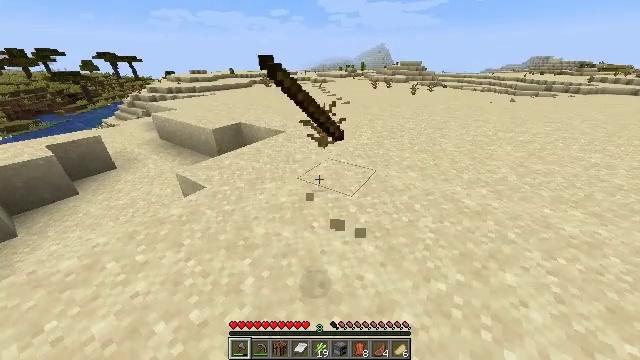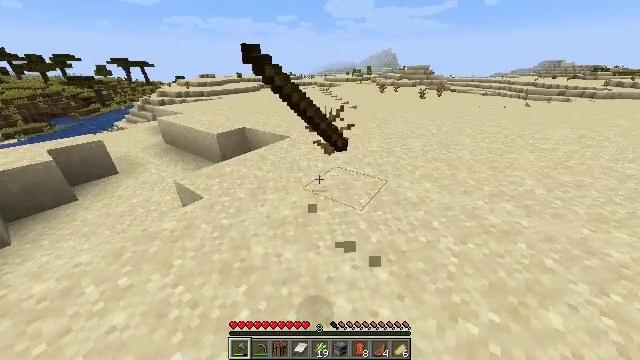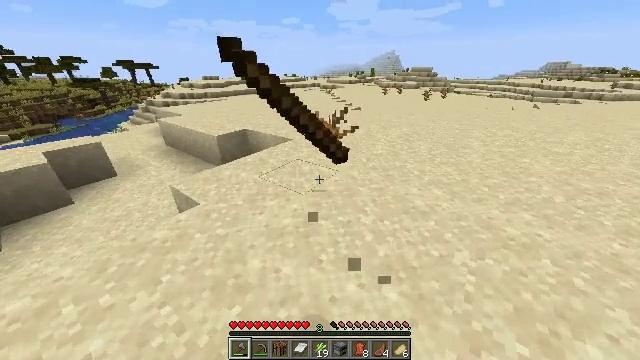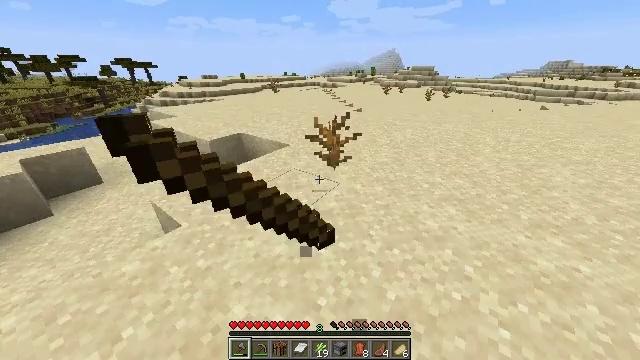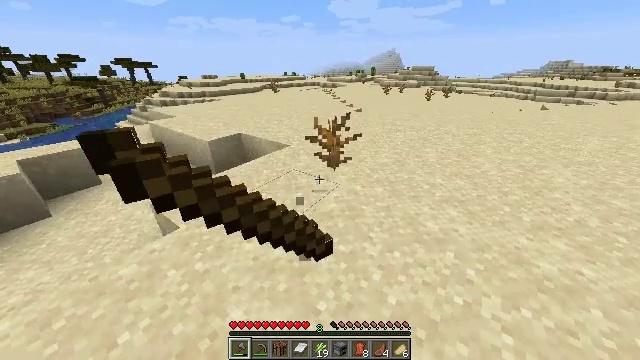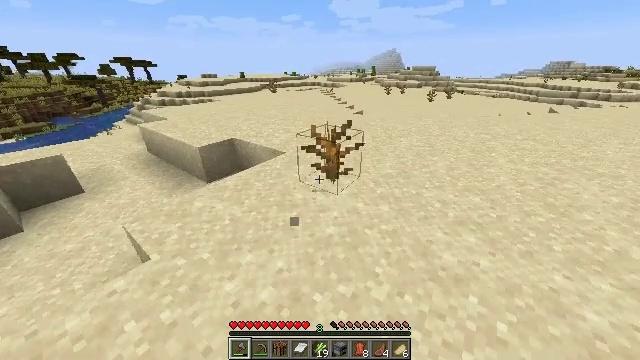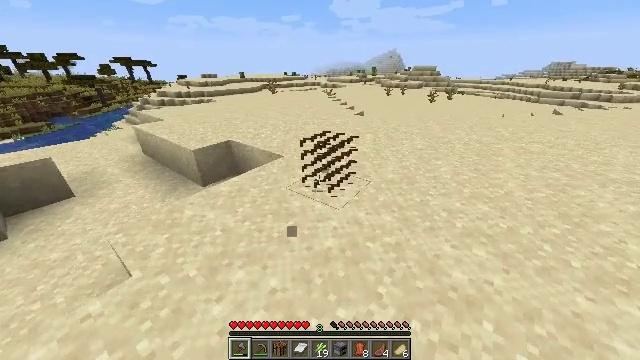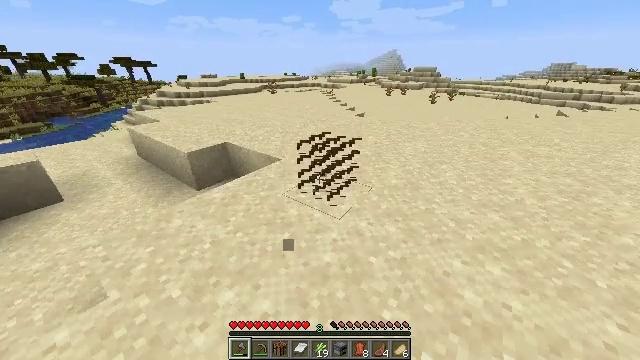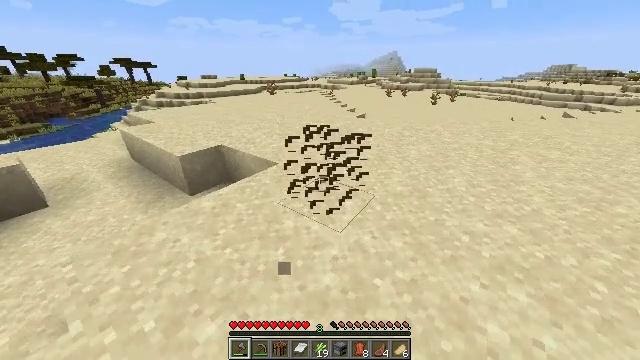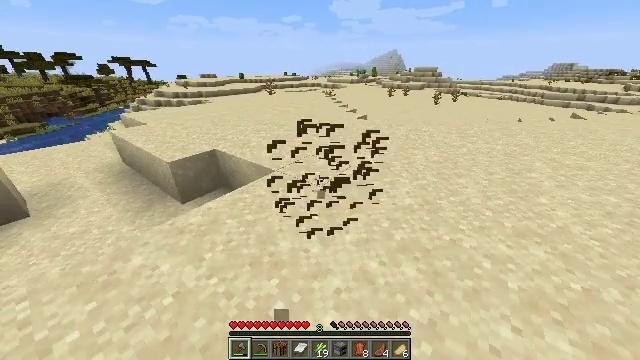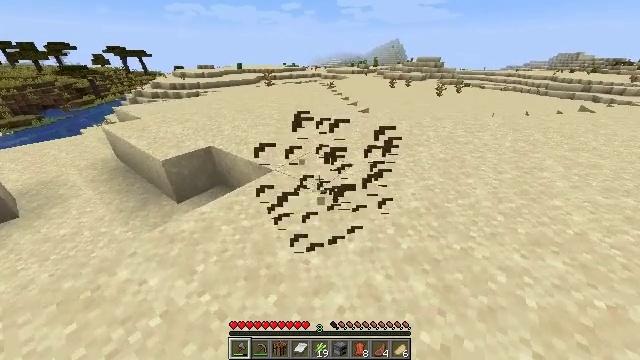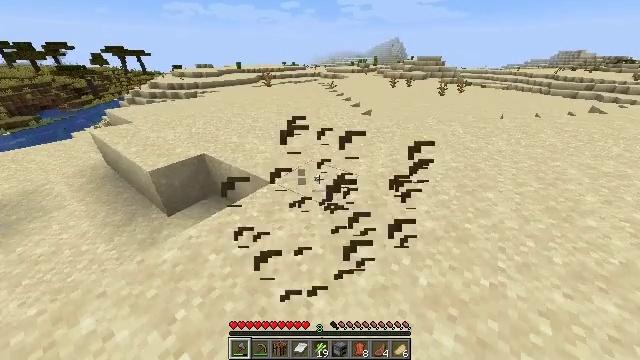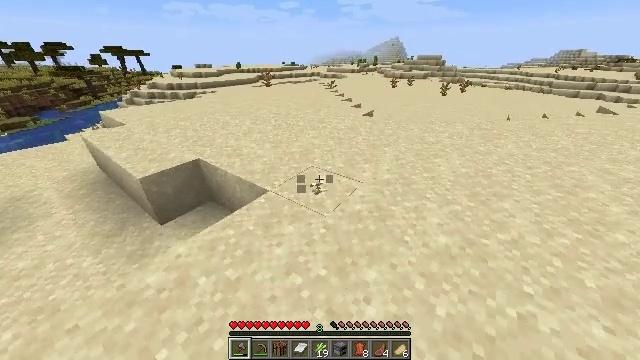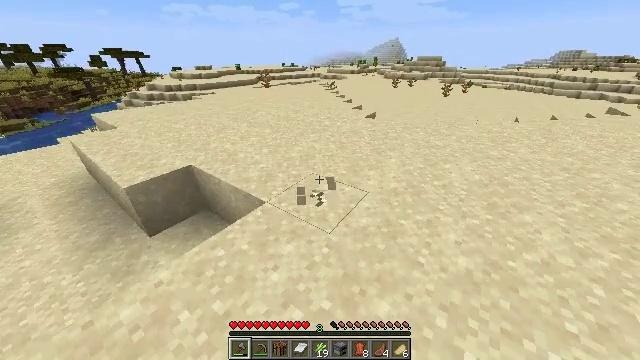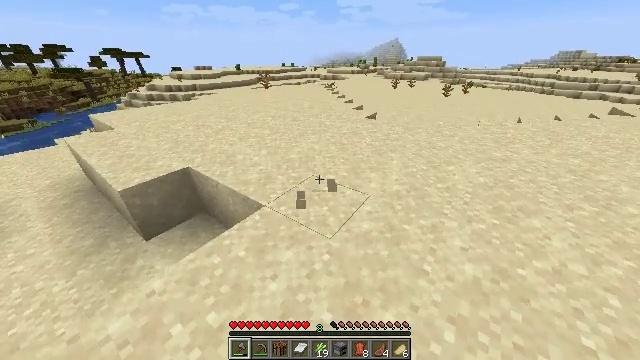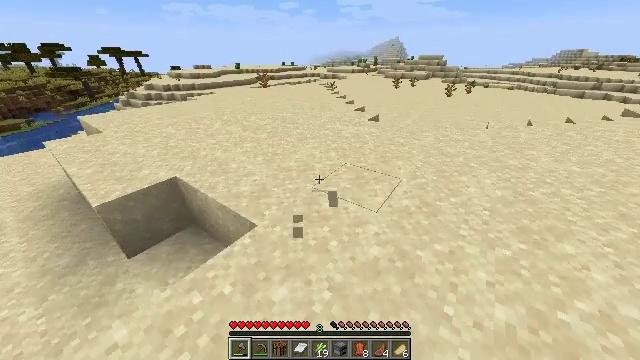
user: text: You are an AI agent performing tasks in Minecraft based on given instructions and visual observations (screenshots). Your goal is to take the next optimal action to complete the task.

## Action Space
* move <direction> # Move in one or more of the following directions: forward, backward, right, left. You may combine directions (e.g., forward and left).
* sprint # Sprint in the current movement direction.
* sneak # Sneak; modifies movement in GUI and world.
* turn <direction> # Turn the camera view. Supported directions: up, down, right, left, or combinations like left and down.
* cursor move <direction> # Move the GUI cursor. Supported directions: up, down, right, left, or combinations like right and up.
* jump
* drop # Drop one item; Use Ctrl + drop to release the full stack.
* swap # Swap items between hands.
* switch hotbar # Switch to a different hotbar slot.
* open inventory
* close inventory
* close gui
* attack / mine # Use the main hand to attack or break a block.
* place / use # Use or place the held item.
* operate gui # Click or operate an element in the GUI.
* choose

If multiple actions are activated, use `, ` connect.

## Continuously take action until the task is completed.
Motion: motion action
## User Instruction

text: Harvest the dead bush.
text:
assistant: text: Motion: move forward, sprint, turn left
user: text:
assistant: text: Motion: move forward, sprint
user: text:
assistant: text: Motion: move forward, sprint
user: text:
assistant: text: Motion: move forward, sprint, attack / mine
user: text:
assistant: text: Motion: move forward, sprint, attack / mine
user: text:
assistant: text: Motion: move forward, sprint, attack / mine
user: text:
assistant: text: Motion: move forward, sprint
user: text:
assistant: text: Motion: move forward, sprint
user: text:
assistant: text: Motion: move forward, sprint
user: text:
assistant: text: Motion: move forward, sprint, turn down, attack / mine
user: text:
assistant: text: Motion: move forward, sprint, attack / mine
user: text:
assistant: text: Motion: move forward, sprint, attack / mine
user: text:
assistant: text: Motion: move forward, sprint, attack / mine
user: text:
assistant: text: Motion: move forward, sprint
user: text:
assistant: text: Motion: move forward, sprint
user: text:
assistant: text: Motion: move forward, sprint
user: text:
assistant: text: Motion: move forward, sprint
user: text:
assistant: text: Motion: move forward, sprint
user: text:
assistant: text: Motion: move forward, sprint
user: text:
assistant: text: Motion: move forward, sprint
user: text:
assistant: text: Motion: move forward, sprint
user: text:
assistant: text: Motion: move forward, sprint
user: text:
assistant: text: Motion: move forward, sprint
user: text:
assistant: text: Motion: move forward, sprint
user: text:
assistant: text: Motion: move forward, sprint
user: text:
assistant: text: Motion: move forward, sprint
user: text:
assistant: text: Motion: move forward, sprint
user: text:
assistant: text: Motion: move forward, sprint
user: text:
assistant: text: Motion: move forward, sprint
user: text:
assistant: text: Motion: move forward, sprint